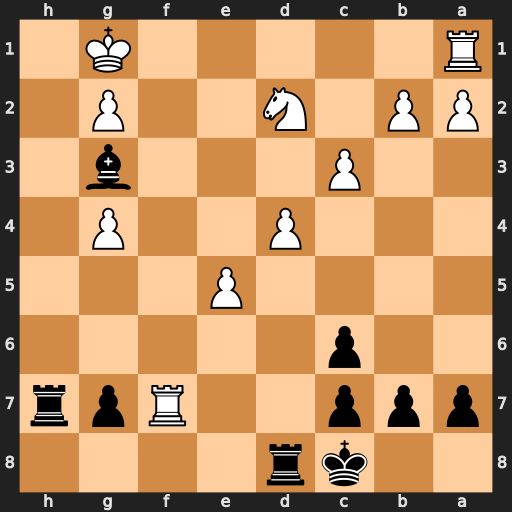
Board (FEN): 2kr4/ppp2Rpr/2p5/4P3/3P2P1/2P3b1/PP1N2P1/R5K1
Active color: b
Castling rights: -
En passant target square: -
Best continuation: Rdh8 Kf1 Rh1+ Ke2 Rxa1